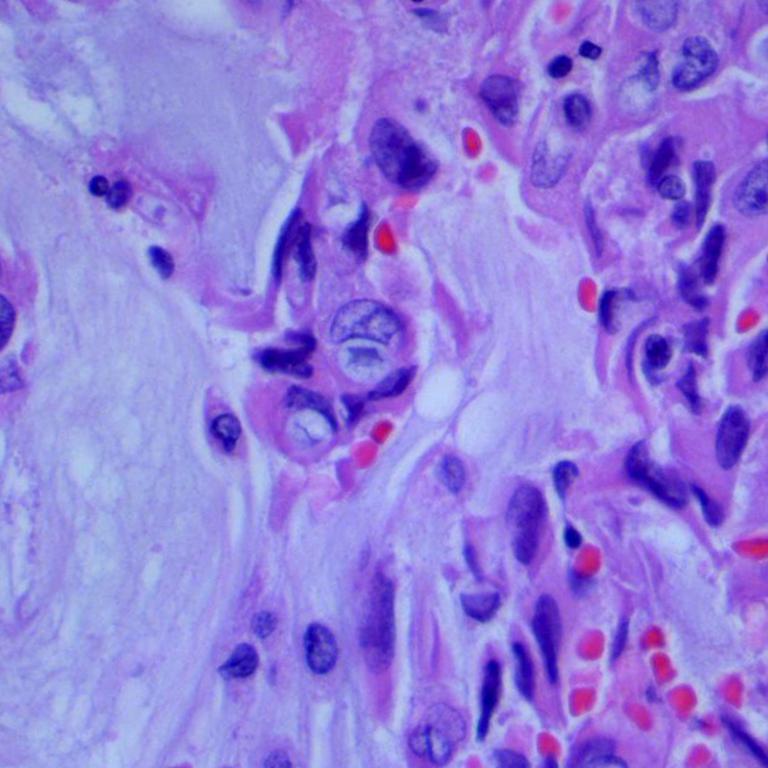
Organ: lung
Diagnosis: adenocarcinomas